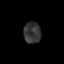
Tissue: lung
Cell type: Others
Senescence score: 0.2054
Nuclear area (px): 358
Mean DAPI intensity: 53.69